Chest X-ray. View position: PA
Patient age: 17
Patient sex: M
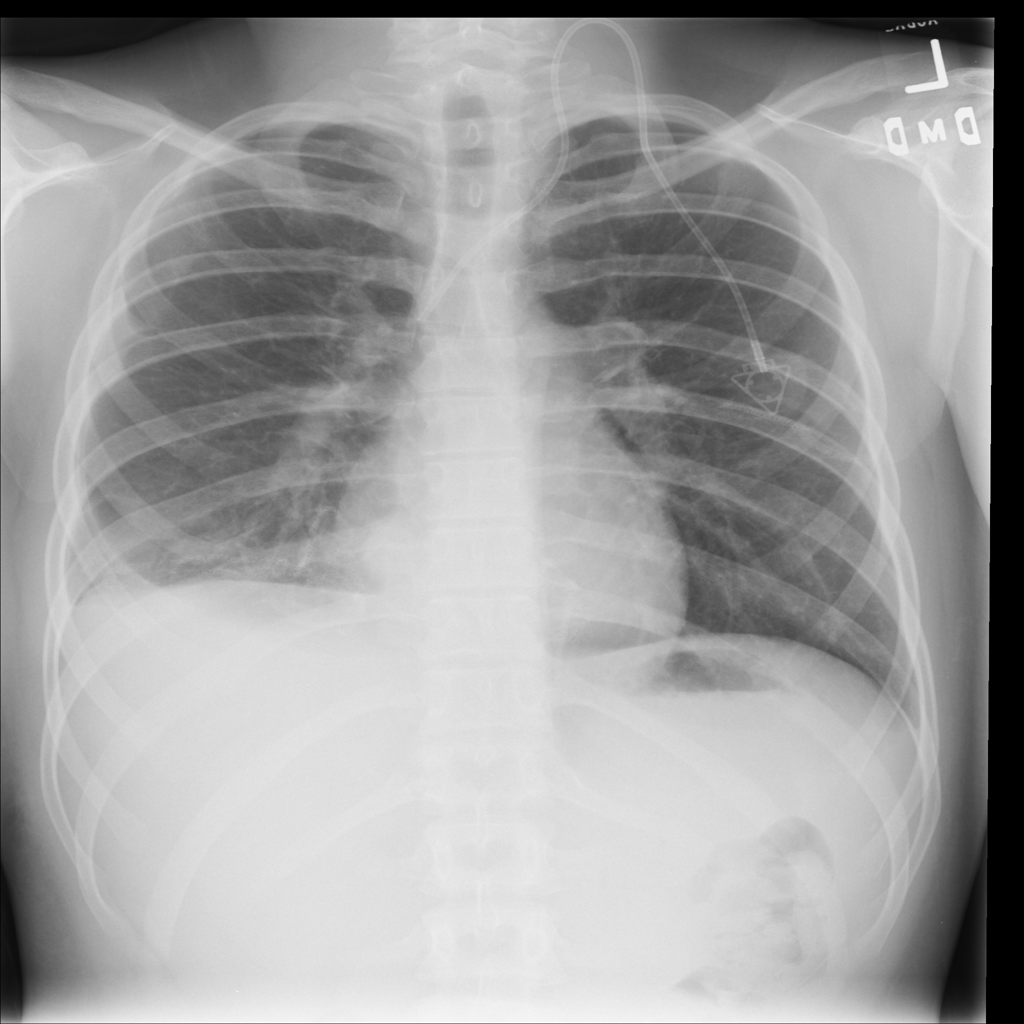
Finding: Pneumothorax